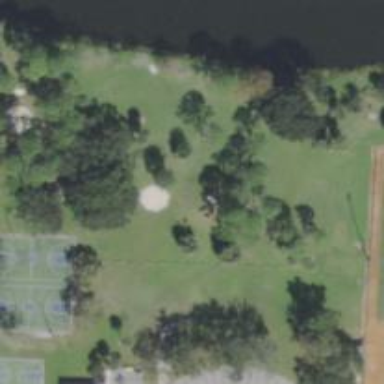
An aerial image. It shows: Disc golf hole.